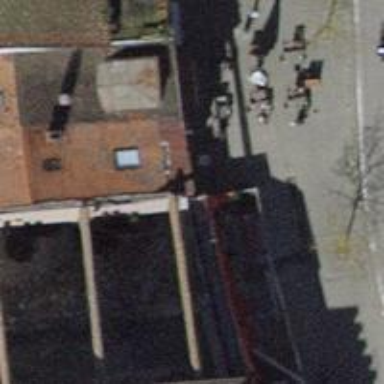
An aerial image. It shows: Café.